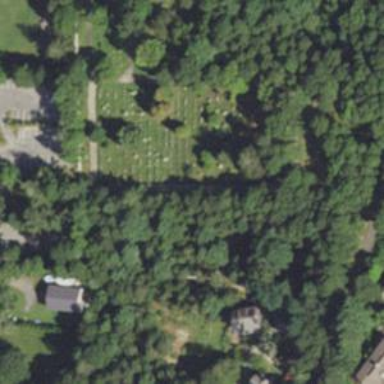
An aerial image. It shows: Cemetery.